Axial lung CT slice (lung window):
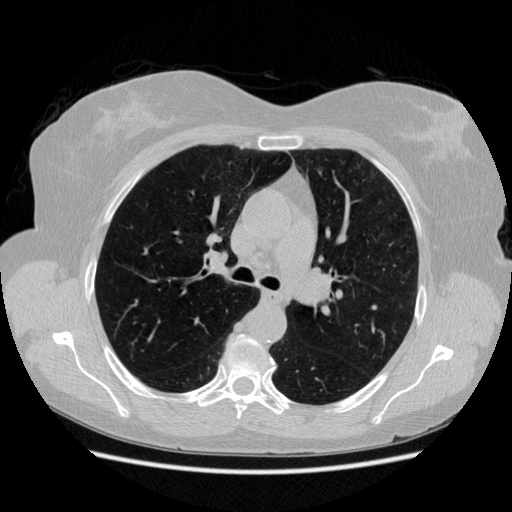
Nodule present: no